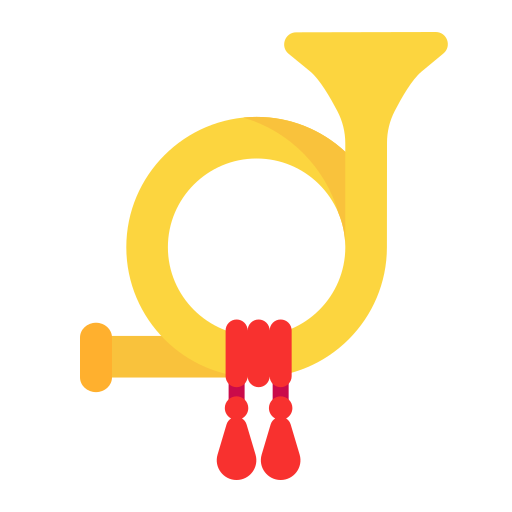
postal horn flat